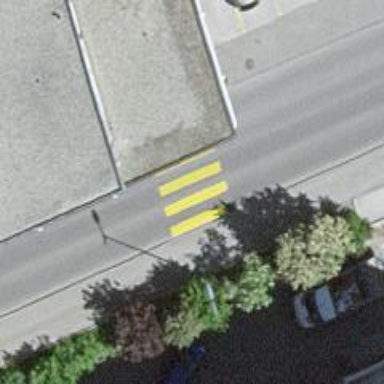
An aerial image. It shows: Zebra crossing on the road.